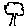
Label: tree